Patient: sex F, age 62
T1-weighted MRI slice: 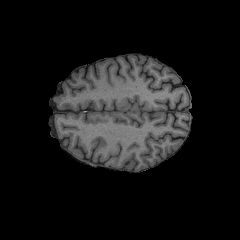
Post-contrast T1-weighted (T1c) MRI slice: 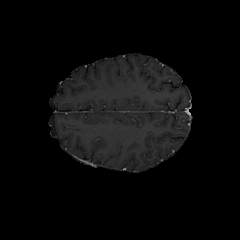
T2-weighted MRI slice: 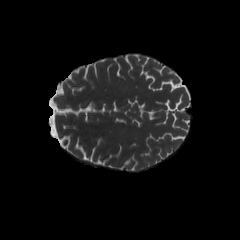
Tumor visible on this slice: no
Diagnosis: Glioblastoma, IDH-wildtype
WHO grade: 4